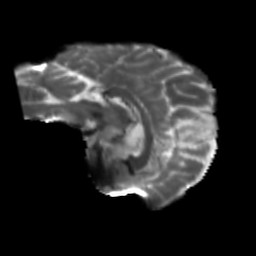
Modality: T2w
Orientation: sagittal
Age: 50
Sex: female
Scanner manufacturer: siemens
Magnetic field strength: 3 T
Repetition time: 5.47 s
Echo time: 0.0854 s